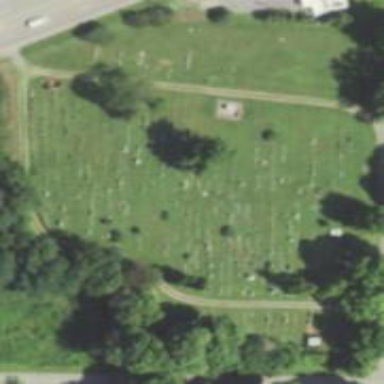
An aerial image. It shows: Cemetery.